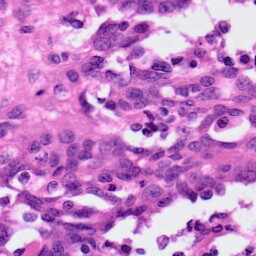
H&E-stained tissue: Ovarian